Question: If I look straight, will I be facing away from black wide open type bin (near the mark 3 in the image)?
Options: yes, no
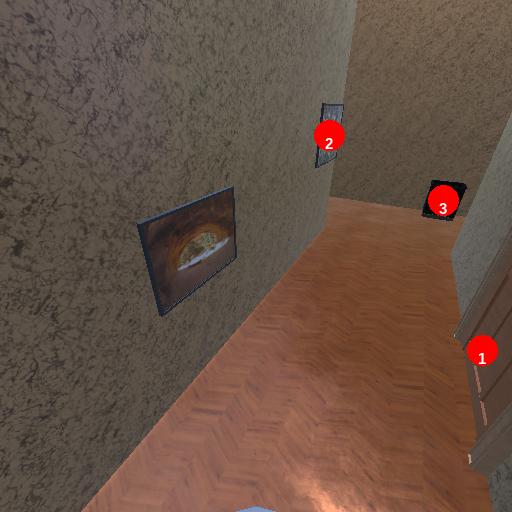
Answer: yes